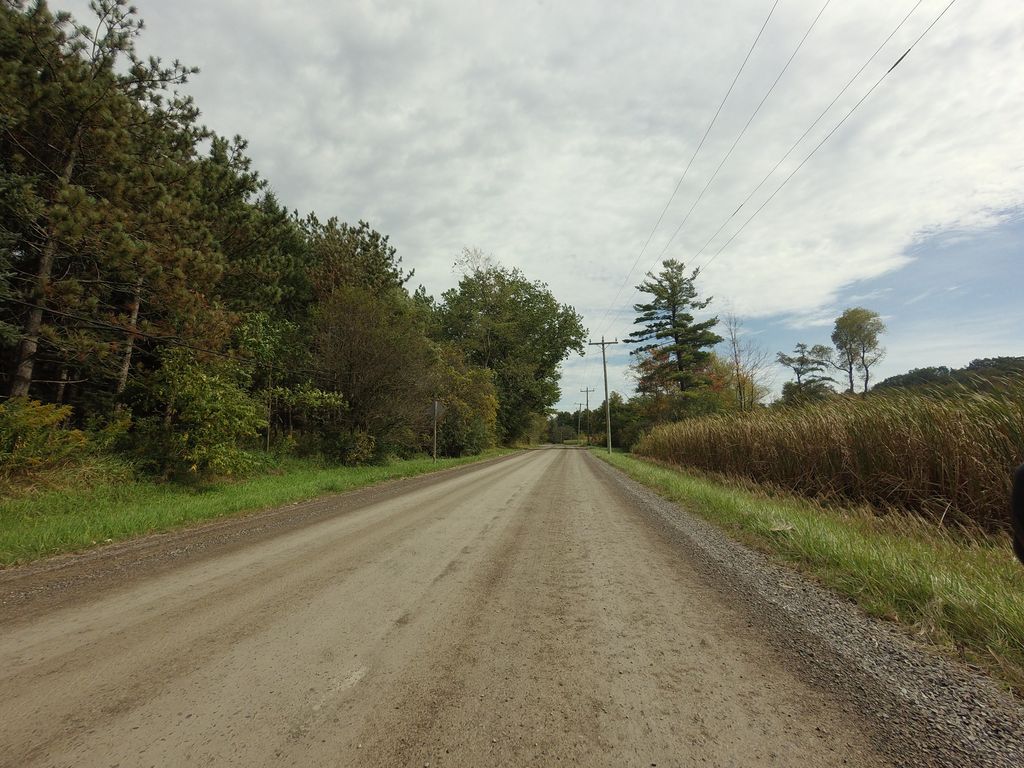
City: hamilton